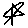
Label: star